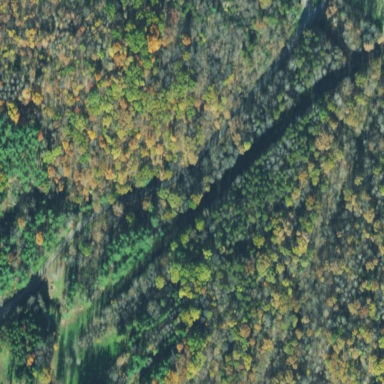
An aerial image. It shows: Serene woodland landscape.